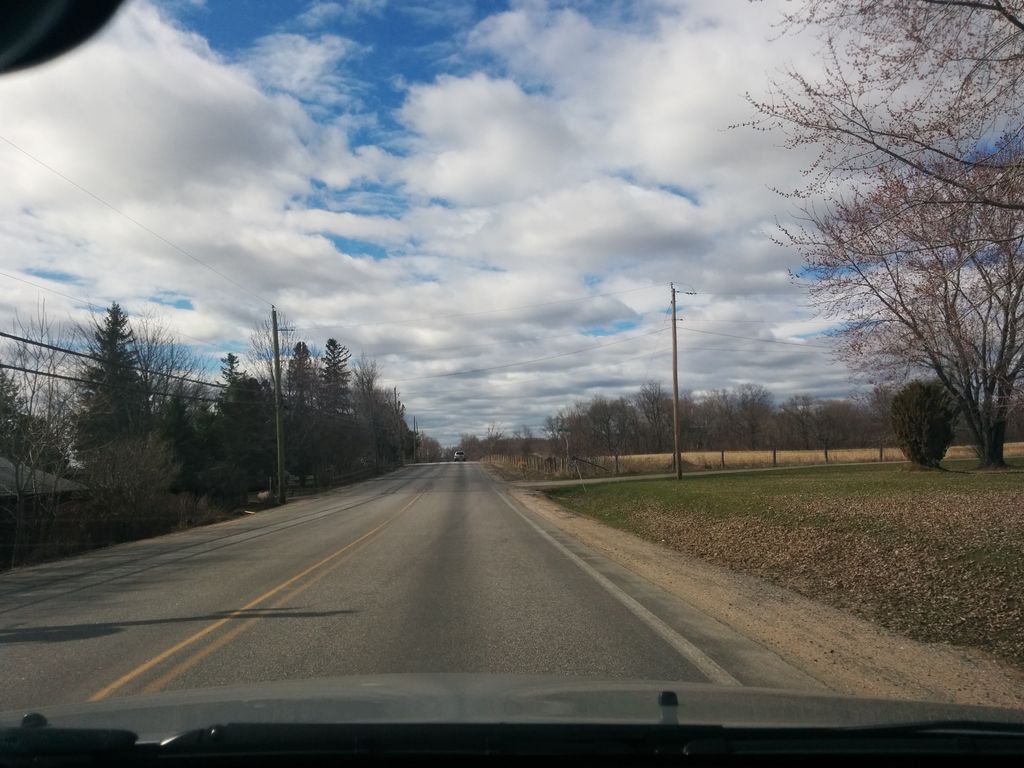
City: ottawa-gatineau